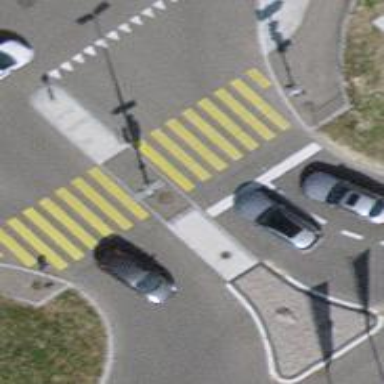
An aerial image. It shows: Sidewalk with zebra crossing.